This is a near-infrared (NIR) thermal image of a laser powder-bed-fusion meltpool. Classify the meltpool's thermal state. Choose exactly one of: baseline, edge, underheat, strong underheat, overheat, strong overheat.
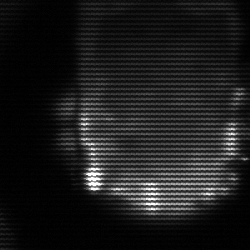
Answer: baseline